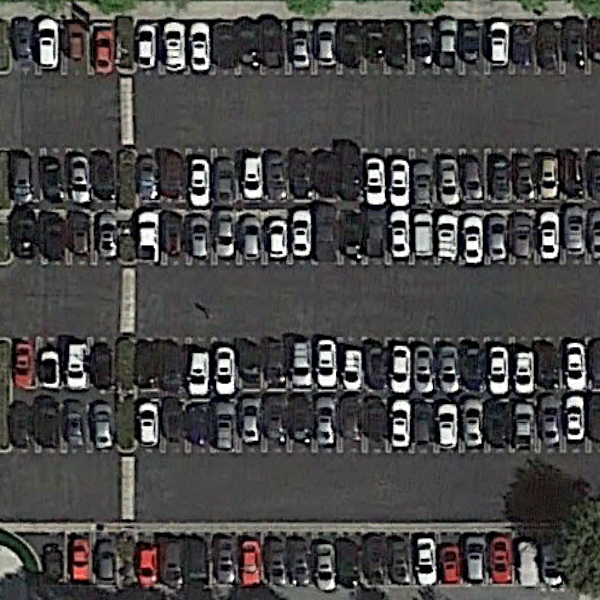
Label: Parking